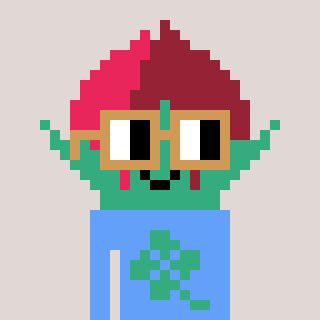
a pixel art character with square brown glasses, a rosebud-shaped head and a blue-colored body on a warm background